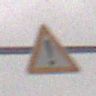
Verkehrszeichen: Gefahrenstelle
Umgebung: Outdoor, Nature
Tageszeit: Midday
Wetter: Overcast
Licht: Natural
Jahreszeit: Winter
Kontrast: LowContrast